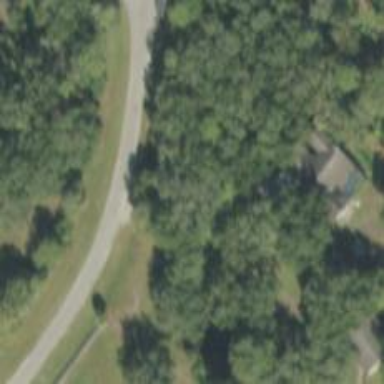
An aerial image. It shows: Driveway.